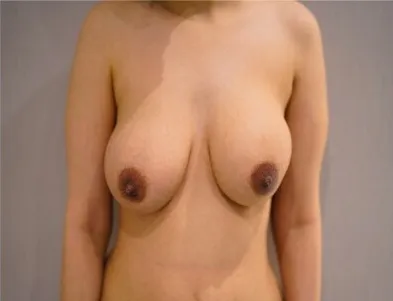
(a,b) Obvious distortion in the shape of the left breast.
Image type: medical_photograph (other_medical_photograph)